Question: I have the following enum
'''
public enum AccountType {
ADMIN,
MANAGER
}
'''
Now, in my Struts form I have the following tag:
'''
<s:select name="account.accountType" list="{'ADMIN', 'MANAGER'}" />
'''
This will generate the following field.

Is there any way to make it generate Administrator instead of ADMIN and Manager instead of MANAGER without editing the enum on the backend?
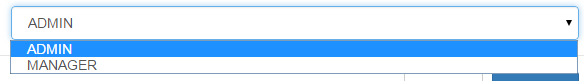
Answer: In S2 instead of hard-coding your enum values into list in a JSP you can directly retrieve values from the enum itself using '@package.Enum@values()' notation. And use 'listValue' attribute to show whatever you want based on some conditions.
For example:
'''
<s:select name="account.accountType" list="@com.AccountType@values()"
listValue="top == @com.AccountType@ADMIN ? 'Administrator' : top" />
'''